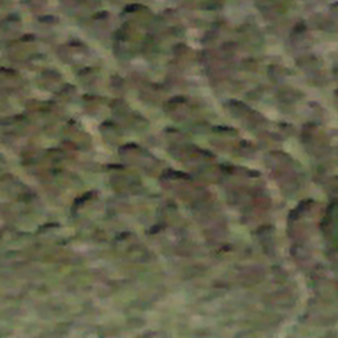
Label: other